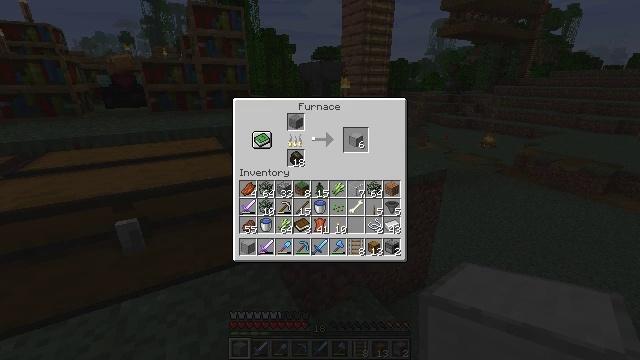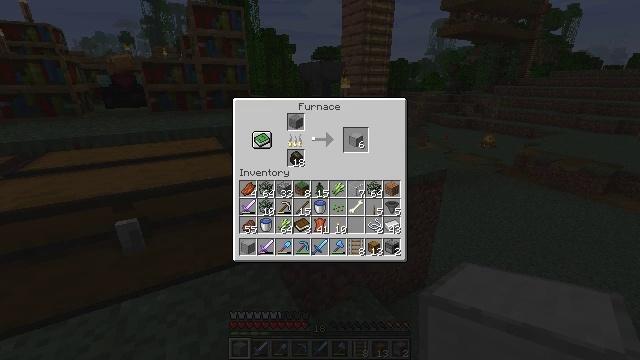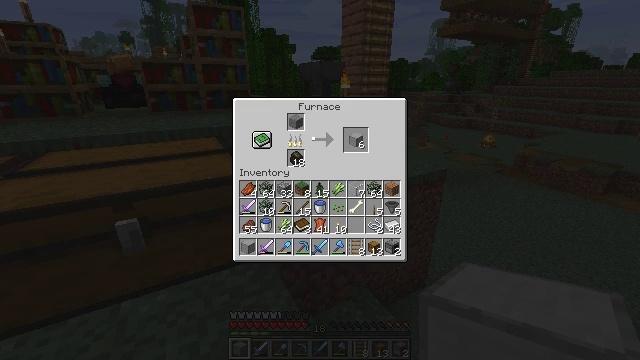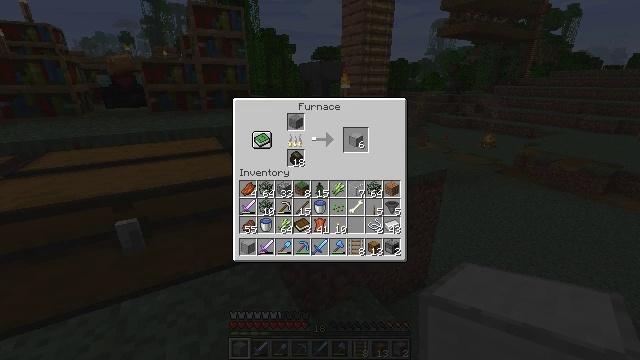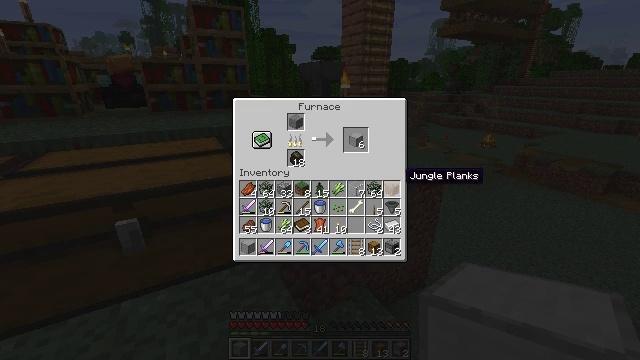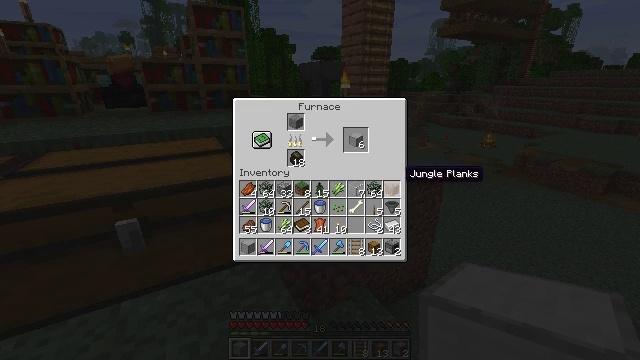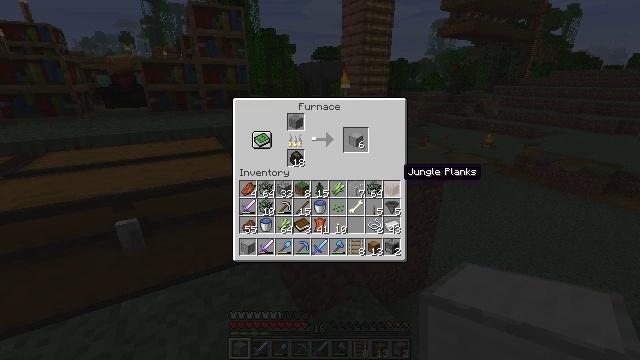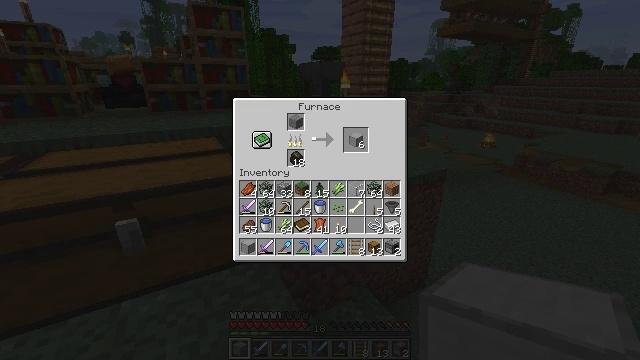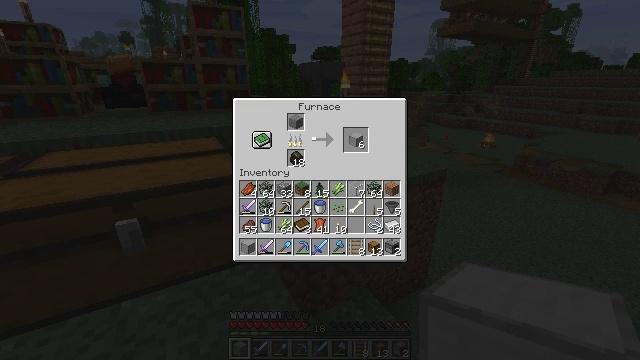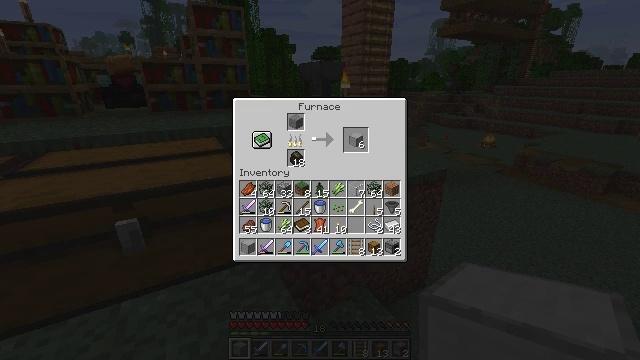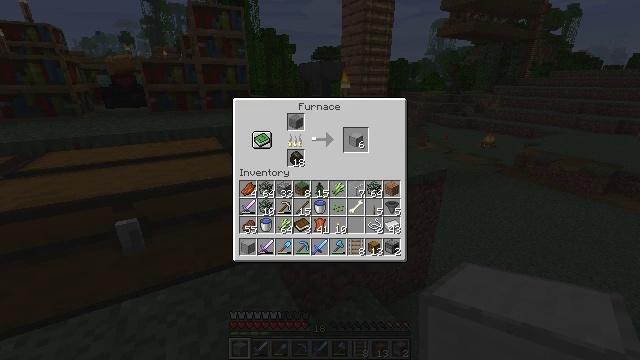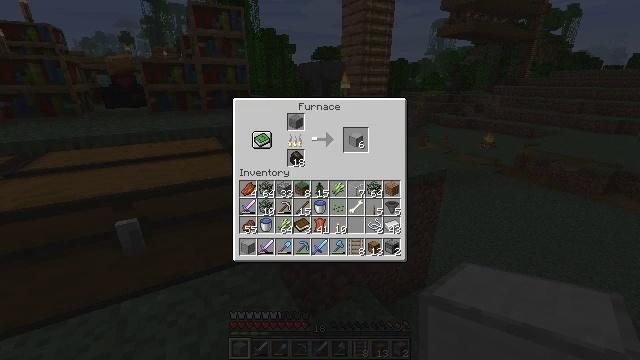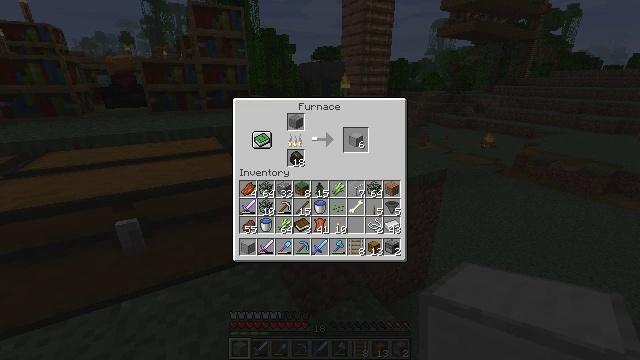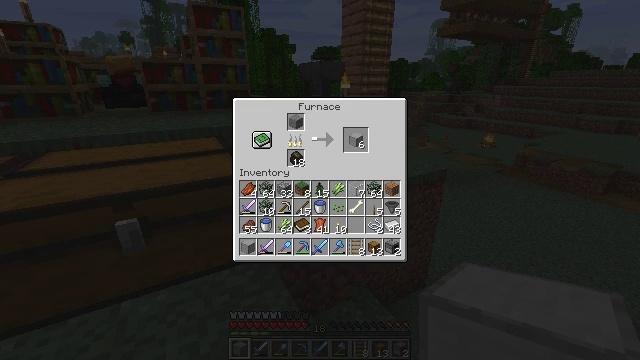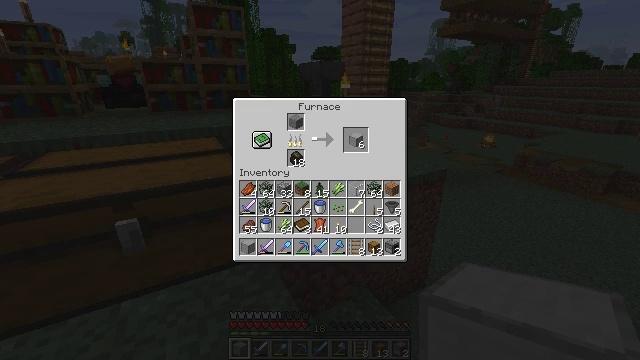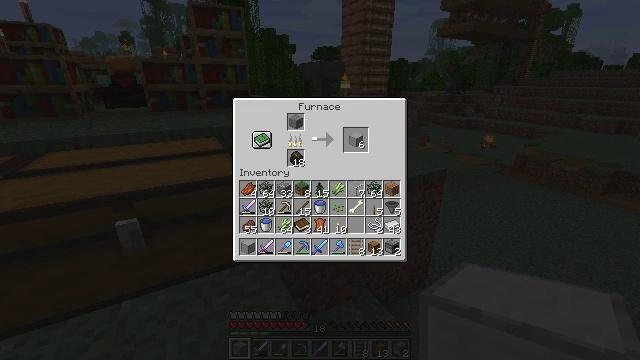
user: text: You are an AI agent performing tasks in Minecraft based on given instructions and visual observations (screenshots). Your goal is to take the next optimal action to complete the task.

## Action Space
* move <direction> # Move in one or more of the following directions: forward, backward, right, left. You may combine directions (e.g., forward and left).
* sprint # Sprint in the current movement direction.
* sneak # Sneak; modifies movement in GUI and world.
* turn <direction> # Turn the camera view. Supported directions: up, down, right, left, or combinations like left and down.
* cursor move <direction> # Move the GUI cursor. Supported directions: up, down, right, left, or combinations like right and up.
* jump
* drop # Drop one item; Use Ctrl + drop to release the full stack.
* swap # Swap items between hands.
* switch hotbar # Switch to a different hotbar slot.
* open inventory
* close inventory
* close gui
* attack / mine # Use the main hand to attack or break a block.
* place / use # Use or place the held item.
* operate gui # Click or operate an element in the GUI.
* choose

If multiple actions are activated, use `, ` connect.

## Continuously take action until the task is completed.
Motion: motion action
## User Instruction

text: Convert stone into smooth stone using the furnace.
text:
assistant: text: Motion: cursor move up
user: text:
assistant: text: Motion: cursor move left and up
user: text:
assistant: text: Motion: cursor move left and up
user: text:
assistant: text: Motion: cursor move left and up
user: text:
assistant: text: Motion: no_op
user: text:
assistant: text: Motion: no_op
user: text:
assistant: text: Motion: no_op
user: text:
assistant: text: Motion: no_op
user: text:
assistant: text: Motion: no_op
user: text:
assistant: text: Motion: no_op
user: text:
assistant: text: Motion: no_op
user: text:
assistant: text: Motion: sneak
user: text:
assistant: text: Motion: sneak
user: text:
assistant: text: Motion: sneak
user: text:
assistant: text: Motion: sneak
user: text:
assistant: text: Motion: sneak
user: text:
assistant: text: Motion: sneak, operate gui
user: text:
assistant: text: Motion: sneak, cursor move left, operate gui
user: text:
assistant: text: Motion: sneak
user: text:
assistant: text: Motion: sneak
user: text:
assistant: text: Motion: sneak
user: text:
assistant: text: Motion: sneak
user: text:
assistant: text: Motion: sneak
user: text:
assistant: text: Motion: sneak, operate gui
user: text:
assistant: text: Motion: sneak, operate gui
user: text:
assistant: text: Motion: sneak
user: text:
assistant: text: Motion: sneak
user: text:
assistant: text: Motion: sneak
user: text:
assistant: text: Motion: sneak
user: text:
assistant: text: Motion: sneak